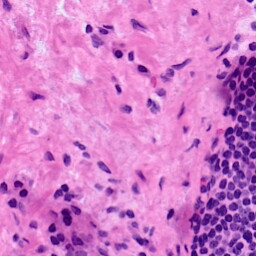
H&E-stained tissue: LymphNode